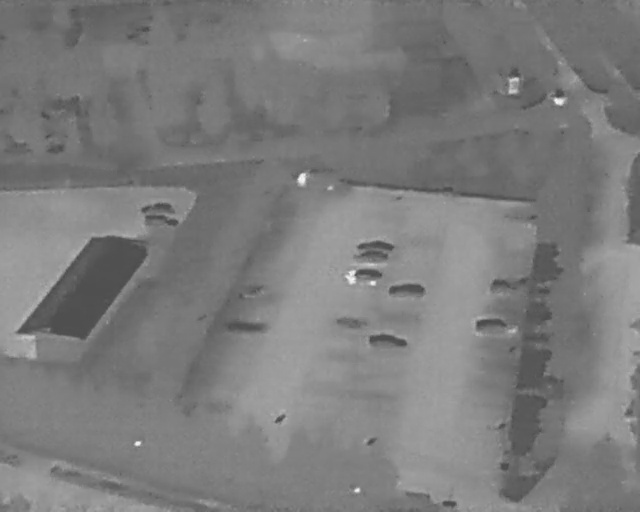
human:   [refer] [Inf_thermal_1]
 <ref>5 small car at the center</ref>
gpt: <box>[[57, 44, 59, 52, 2], [56, 46, 58, 54, 2], [55, 50, 57, 57, 2], [62, 52, 64, 60, 2], [59, 62, 61, 70, 2]]</box>

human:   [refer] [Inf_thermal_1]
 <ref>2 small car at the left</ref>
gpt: <box>[[23, 37, 25, 44, 2], [23, 39, 26, 46, 2]]</box>